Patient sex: M
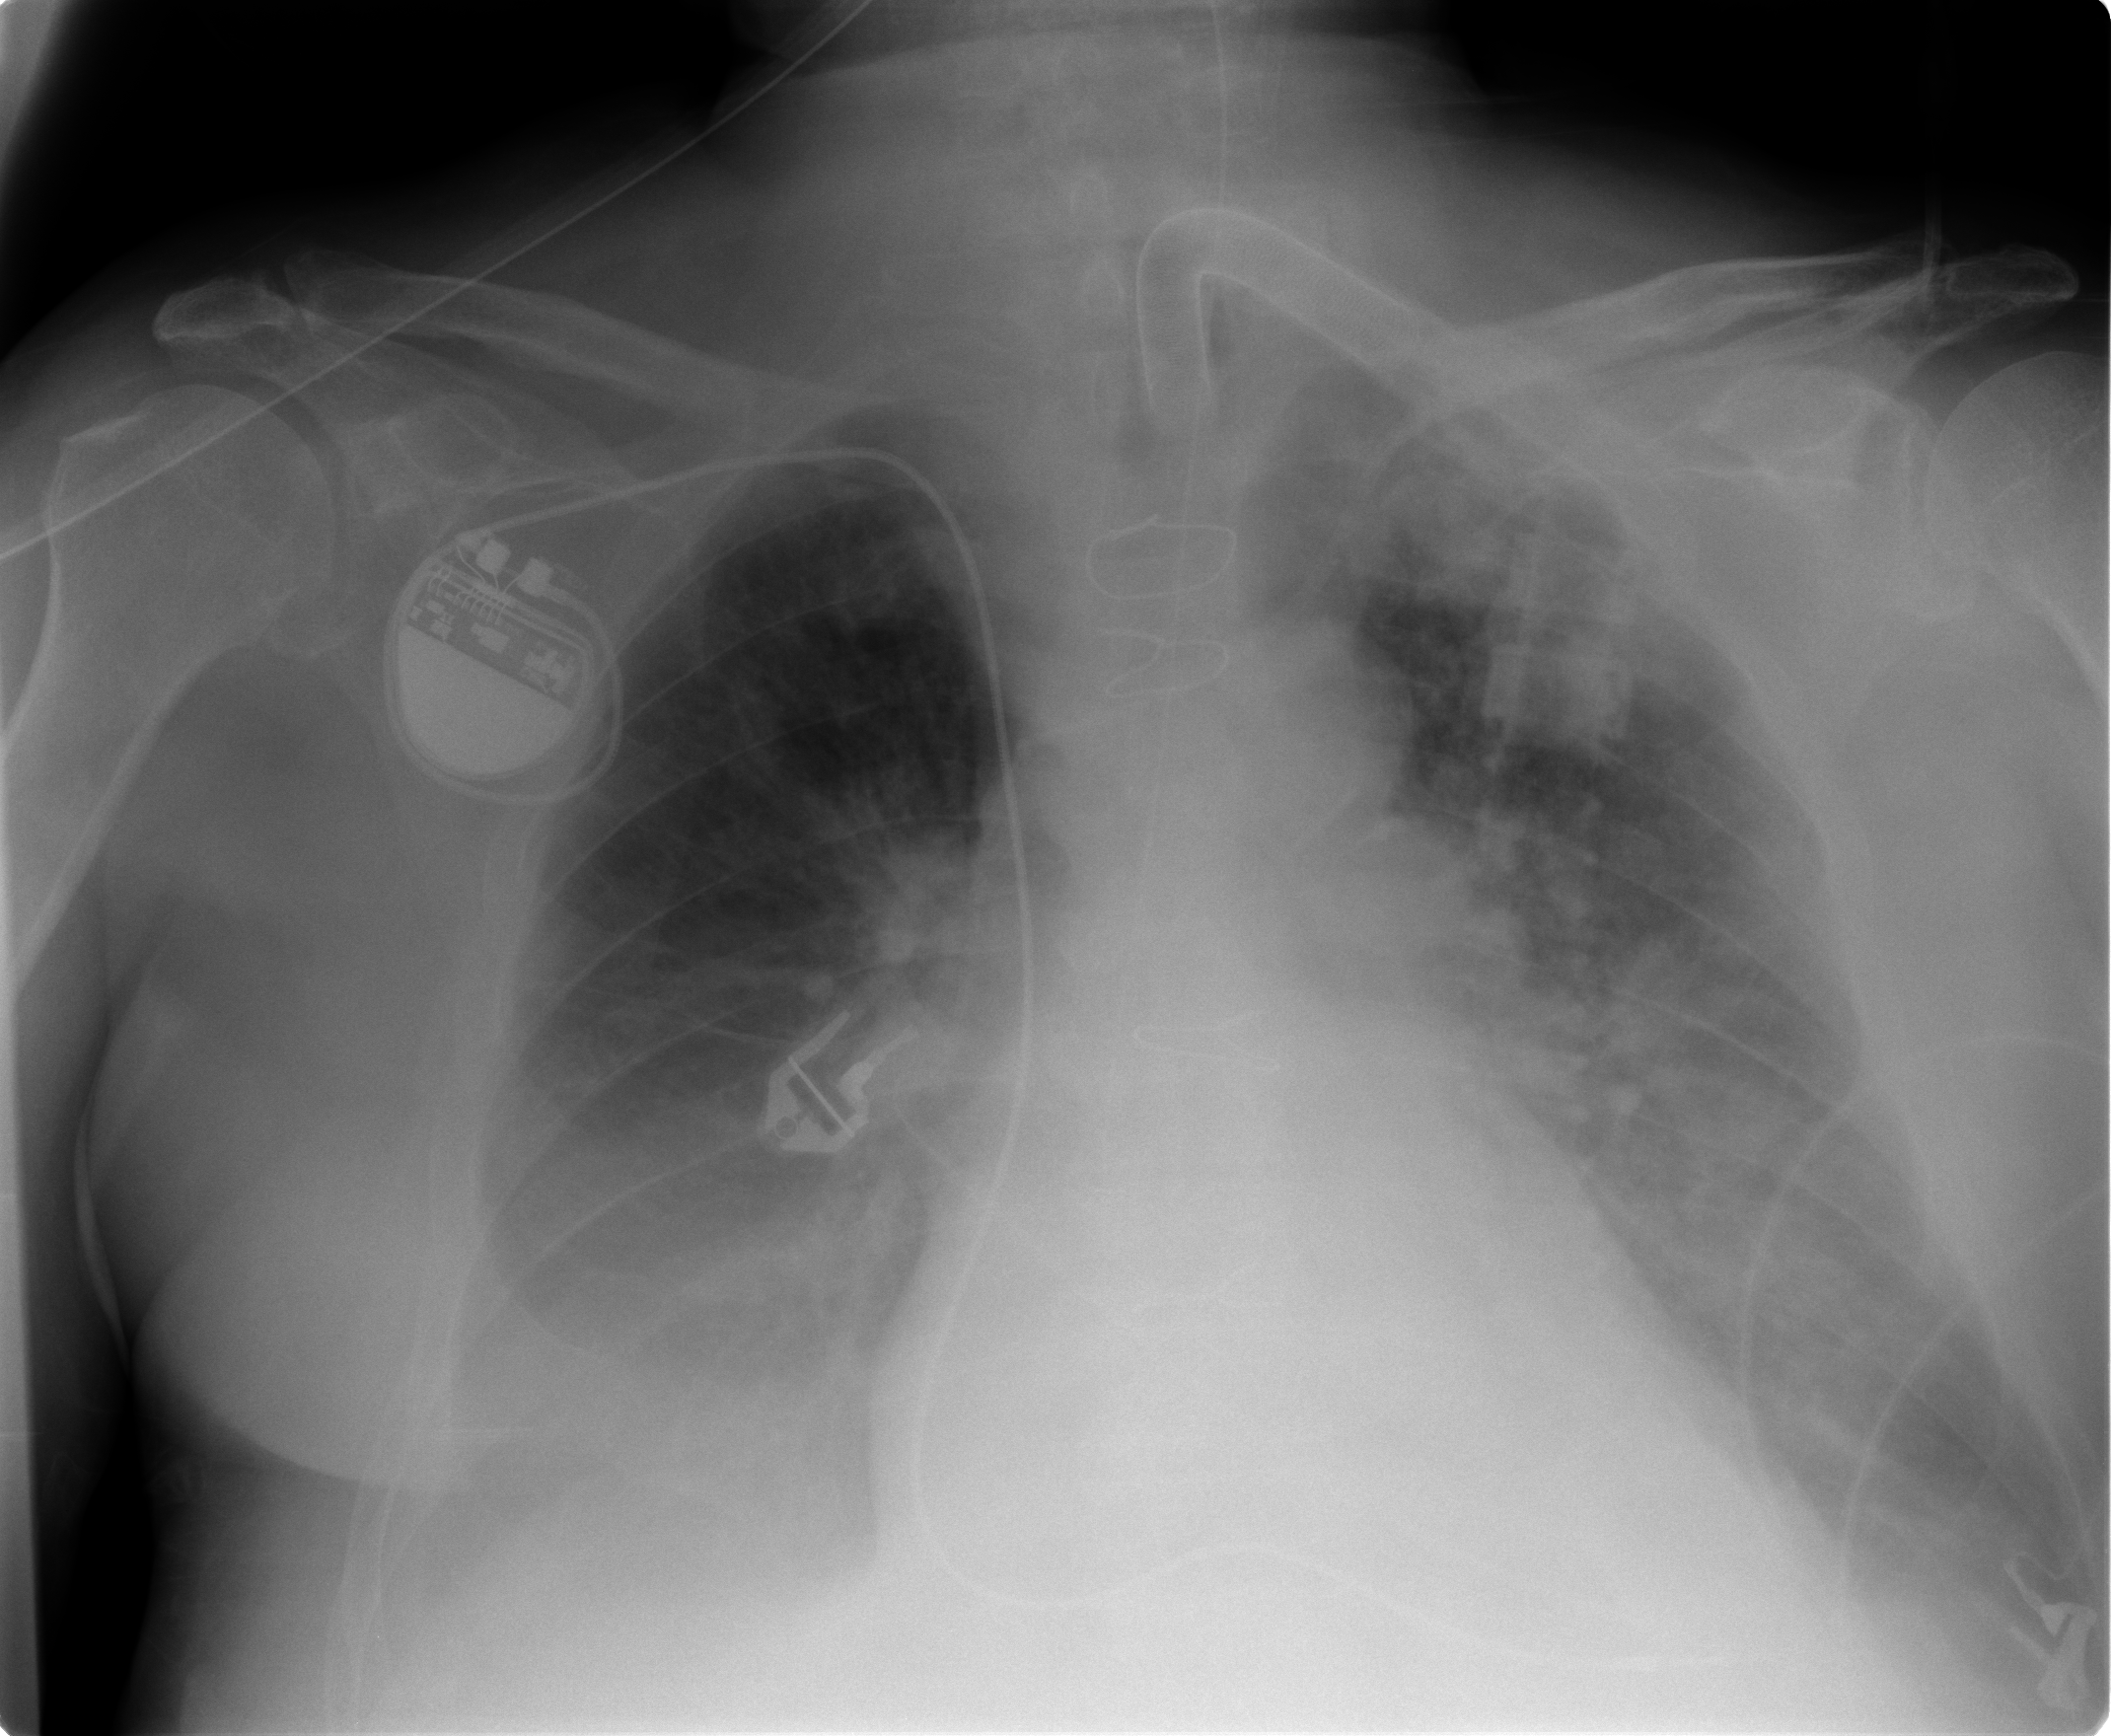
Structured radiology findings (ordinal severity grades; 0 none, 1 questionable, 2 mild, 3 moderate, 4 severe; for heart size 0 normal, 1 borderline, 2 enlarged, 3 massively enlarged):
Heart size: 2
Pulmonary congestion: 2
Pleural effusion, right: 3
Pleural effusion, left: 3
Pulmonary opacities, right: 2
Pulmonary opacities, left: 4
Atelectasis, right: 3
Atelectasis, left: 2